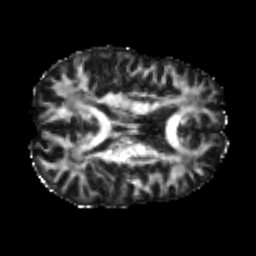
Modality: FA
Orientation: axial
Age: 22
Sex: male
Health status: healthy
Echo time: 0.074 s